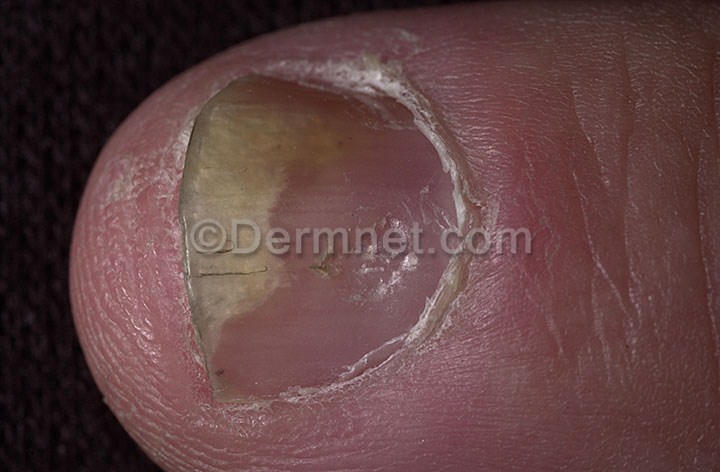
Disease: Nail Fungus and other Nail Disease